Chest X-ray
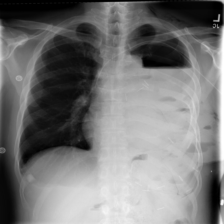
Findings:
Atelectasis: negative
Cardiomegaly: negative
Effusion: negative
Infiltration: negative
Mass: negative
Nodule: negative
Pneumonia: negative
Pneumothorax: negative
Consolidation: negative
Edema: negative
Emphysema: negative
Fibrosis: negative
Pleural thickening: negative
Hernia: negative